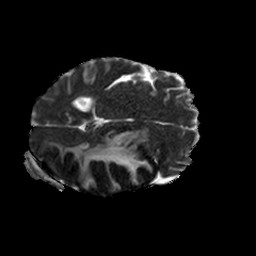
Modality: ADC
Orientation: axial
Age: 60
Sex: female
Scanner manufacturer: philips
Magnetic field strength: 1.5 T
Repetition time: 3.522 s
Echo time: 0.07117 s